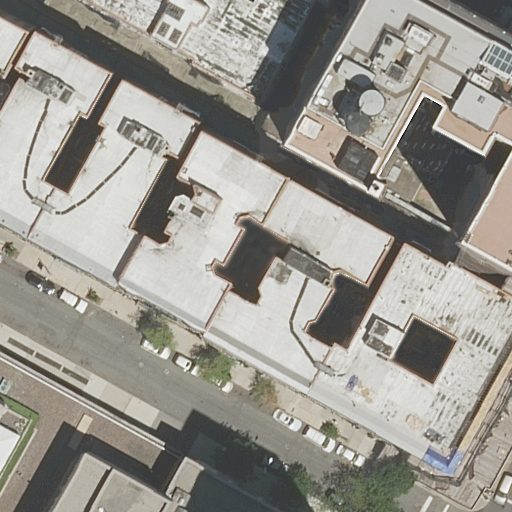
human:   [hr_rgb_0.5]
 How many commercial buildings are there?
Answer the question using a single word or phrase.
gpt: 0

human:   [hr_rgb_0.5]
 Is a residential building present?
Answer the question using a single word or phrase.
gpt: yes

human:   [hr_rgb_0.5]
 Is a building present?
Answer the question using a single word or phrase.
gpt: yes

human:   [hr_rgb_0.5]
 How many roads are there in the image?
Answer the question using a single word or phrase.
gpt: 1

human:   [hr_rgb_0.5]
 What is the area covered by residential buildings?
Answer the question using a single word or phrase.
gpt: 11596m2

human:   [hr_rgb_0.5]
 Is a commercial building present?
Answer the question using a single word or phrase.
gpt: no

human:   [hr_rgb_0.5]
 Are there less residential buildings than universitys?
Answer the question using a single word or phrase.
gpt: no

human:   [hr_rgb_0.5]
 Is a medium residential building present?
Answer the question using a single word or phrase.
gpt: yes

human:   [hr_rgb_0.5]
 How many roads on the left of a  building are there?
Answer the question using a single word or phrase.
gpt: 1

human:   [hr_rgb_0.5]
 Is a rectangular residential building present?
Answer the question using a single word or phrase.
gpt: yes

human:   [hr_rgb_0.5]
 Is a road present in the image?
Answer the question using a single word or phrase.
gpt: yes

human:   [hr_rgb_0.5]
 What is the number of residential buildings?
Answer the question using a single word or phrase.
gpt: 11

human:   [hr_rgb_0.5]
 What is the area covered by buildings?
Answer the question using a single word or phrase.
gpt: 11596m2

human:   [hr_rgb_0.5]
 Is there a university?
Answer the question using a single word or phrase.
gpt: yes

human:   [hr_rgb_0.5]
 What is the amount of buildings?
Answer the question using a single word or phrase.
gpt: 11

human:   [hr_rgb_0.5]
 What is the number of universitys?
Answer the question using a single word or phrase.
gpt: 2

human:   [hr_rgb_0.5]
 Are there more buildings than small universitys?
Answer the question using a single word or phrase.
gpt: yes

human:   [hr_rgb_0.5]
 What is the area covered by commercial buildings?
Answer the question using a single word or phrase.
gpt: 0m2

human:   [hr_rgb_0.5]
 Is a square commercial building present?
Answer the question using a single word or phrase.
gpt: no

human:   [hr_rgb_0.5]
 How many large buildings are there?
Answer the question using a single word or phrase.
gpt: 7

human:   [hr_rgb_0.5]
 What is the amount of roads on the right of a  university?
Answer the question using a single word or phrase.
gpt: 1

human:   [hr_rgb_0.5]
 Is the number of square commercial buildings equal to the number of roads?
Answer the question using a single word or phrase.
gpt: no

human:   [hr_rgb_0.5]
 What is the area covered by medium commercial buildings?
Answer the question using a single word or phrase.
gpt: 0m2

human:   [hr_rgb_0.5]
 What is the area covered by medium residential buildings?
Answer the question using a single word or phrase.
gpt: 470m2

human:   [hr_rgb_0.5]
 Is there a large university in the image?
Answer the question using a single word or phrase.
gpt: yes

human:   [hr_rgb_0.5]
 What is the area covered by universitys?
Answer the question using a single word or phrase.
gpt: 19648m2

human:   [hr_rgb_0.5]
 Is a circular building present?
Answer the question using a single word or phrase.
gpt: no

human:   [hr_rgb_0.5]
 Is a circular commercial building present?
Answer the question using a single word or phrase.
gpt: no

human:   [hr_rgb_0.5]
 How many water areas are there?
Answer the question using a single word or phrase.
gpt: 0

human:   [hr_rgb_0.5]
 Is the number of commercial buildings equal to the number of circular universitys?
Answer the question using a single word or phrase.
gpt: yes

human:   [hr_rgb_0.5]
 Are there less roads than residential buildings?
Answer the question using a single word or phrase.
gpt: yes

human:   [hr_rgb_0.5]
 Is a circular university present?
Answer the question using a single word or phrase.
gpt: no

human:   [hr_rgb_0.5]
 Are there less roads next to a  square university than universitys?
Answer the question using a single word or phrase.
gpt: yes

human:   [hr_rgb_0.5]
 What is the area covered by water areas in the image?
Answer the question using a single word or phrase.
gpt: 0m2

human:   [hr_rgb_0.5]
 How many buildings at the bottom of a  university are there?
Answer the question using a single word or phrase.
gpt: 11

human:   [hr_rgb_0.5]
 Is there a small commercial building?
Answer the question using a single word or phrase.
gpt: no

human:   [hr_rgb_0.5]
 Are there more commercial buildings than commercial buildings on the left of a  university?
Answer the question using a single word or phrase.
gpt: no

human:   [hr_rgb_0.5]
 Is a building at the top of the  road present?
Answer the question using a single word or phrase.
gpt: yes

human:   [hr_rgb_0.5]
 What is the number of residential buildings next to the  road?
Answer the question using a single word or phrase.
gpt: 11

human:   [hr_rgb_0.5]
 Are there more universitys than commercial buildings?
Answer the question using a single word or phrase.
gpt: yes

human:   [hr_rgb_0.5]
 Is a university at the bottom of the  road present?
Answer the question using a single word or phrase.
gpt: no

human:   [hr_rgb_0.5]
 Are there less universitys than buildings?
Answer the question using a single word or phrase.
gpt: yes

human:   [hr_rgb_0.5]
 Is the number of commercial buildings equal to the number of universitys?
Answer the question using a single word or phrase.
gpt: no

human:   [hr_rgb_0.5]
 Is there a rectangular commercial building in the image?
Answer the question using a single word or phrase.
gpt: no

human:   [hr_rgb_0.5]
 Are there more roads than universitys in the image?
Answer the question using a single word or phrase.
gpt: no

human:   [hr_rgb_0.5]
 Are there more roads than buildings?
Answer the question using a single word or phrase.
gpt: no

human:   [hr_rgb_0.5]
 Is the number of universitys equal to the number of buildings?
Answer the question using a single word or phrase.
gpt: no

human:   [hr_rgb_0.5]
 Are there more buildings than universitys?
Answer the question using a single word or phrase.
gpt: yes

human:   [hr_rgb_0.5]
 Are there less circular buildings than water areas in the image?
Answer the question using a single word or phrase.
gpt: no

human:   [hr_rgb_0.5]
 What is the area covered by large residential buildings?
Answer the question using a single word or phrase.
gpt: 11050m2

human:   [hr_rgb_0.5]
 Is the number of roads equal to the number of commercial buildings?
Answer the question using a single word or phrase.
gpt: no

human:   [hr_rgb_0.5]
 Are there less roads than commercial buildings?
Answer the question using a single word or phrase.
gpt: no

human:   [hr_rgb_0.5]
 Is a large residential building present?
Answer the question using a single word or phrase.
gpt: yes

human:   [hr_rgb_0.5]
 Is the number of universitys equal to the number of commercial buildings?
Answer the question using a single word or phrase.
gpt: no

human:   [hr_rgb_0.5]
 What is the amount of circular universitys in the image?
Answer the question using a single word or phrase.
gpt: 0

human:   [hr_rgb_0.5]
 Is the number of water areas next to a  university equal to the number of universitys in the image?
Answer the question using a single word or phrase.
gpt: no

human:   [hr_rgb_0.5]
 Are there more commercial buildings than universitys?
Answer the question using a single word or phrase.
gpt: no

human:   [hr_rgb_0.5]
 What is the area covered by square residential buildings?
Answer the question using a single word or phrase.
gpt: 0m2

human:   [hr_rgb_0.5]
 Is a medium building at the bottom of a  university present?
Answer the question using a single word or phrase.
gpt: yes

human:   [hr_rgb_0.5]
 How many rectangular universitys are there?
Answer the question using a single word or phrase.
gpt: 2

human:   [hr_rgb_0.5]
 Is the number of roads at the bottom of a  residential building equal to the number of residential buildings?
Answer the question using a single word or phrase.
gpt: no

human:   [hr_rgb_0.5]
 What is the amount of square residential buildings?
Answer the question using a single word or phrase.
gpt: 0

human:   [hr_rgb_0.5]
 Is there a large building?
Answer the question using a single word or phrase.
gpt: yes

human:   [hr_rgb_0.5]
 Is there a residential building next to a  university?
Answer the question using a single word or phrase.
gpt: yes